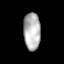
Tissue: lung
Cell type: Epithelial cells
Senescence score: 0.1993
Nuclear area (px): 604
Mean DAPI intensity: 184.627